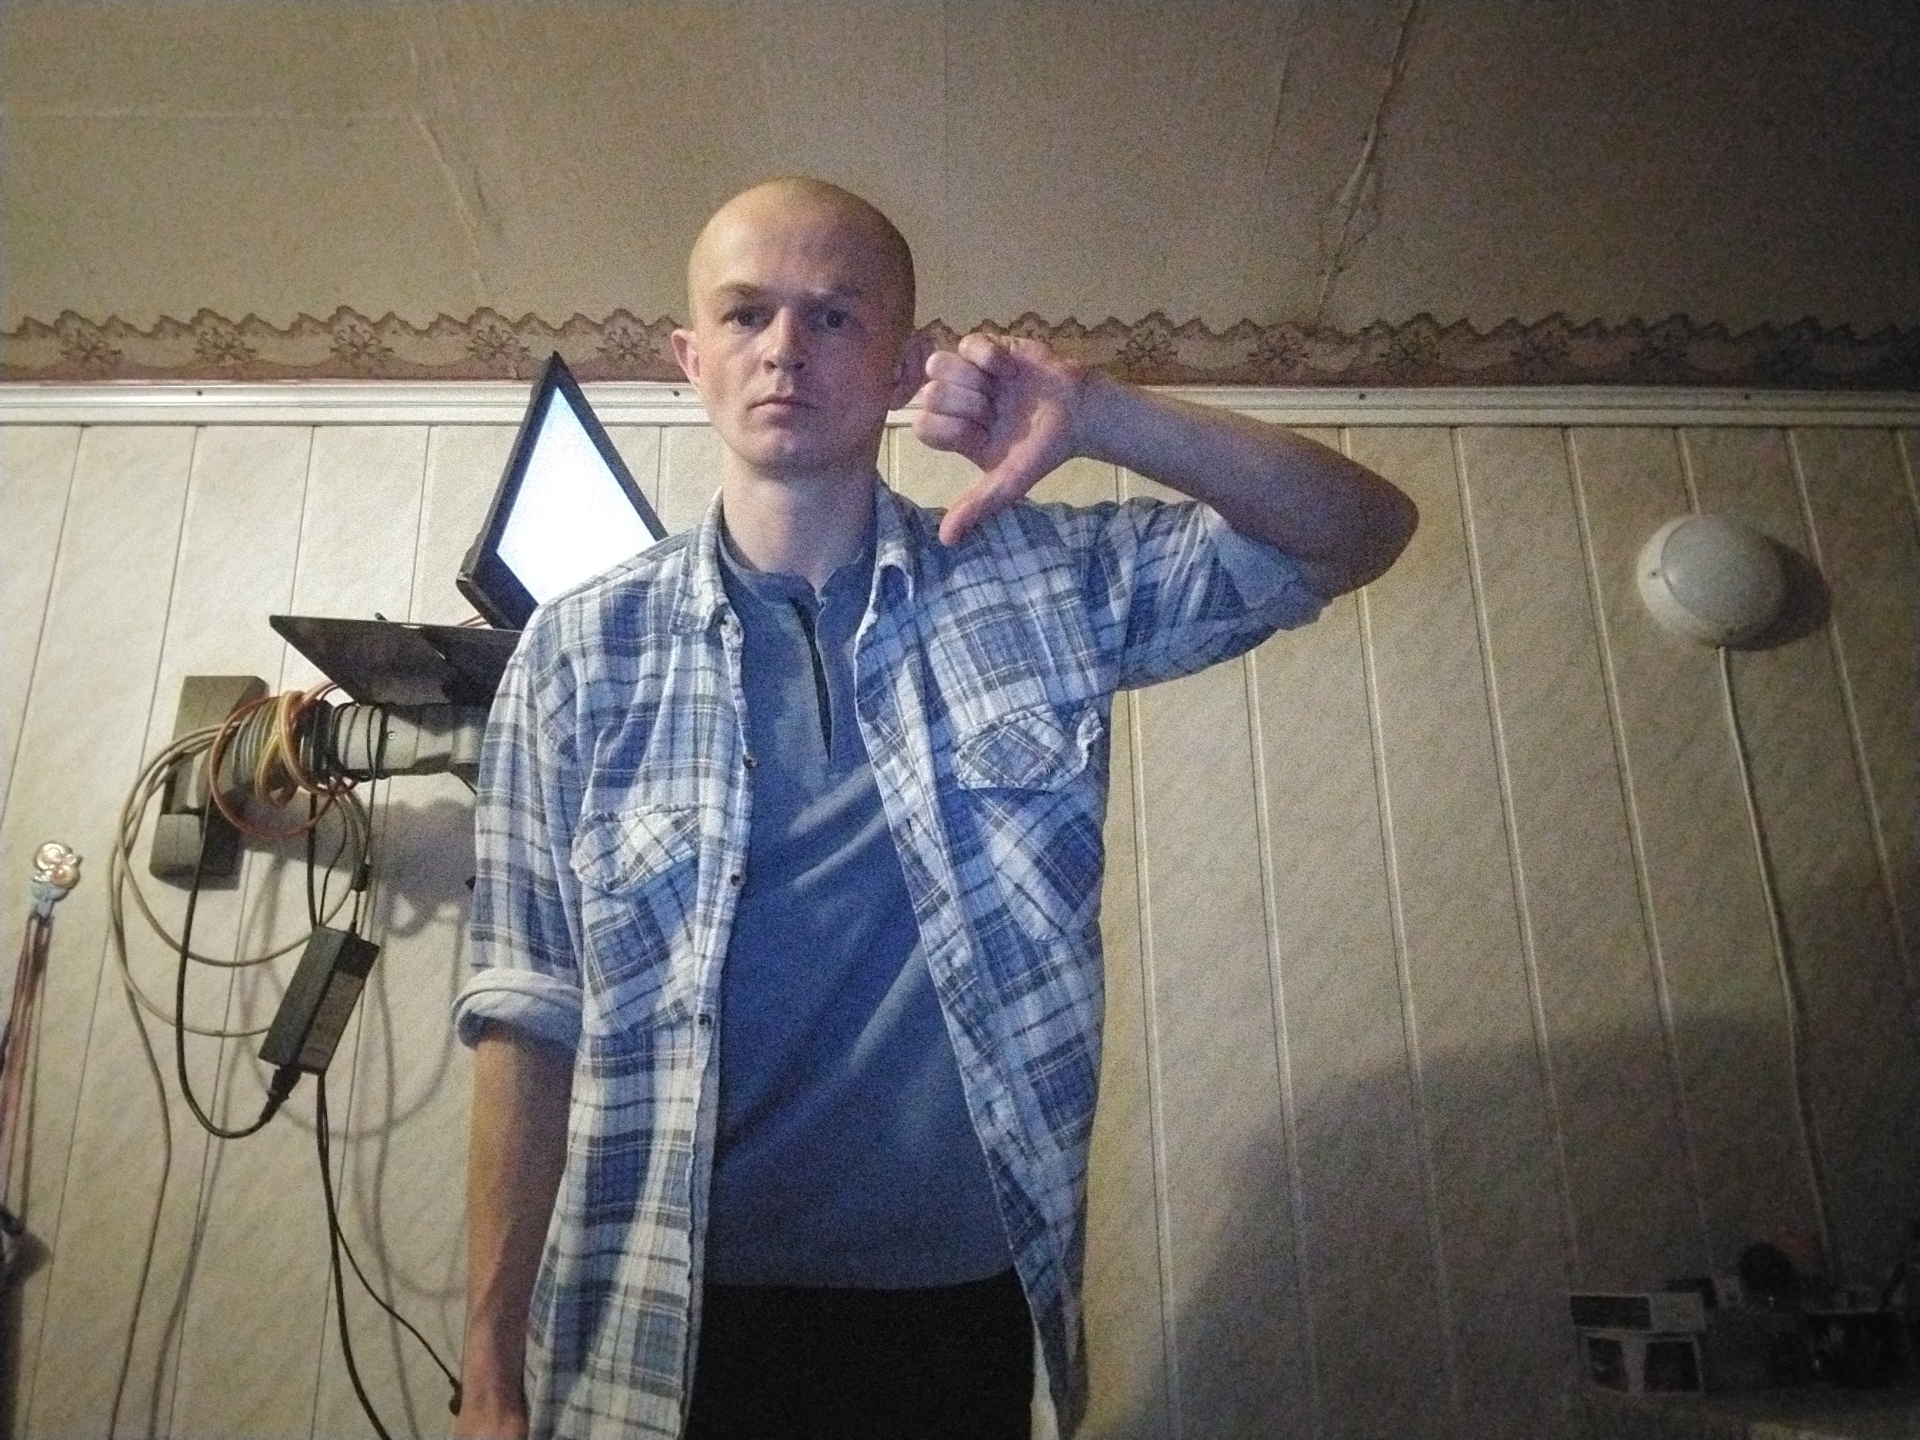
Label: noise